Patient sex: M
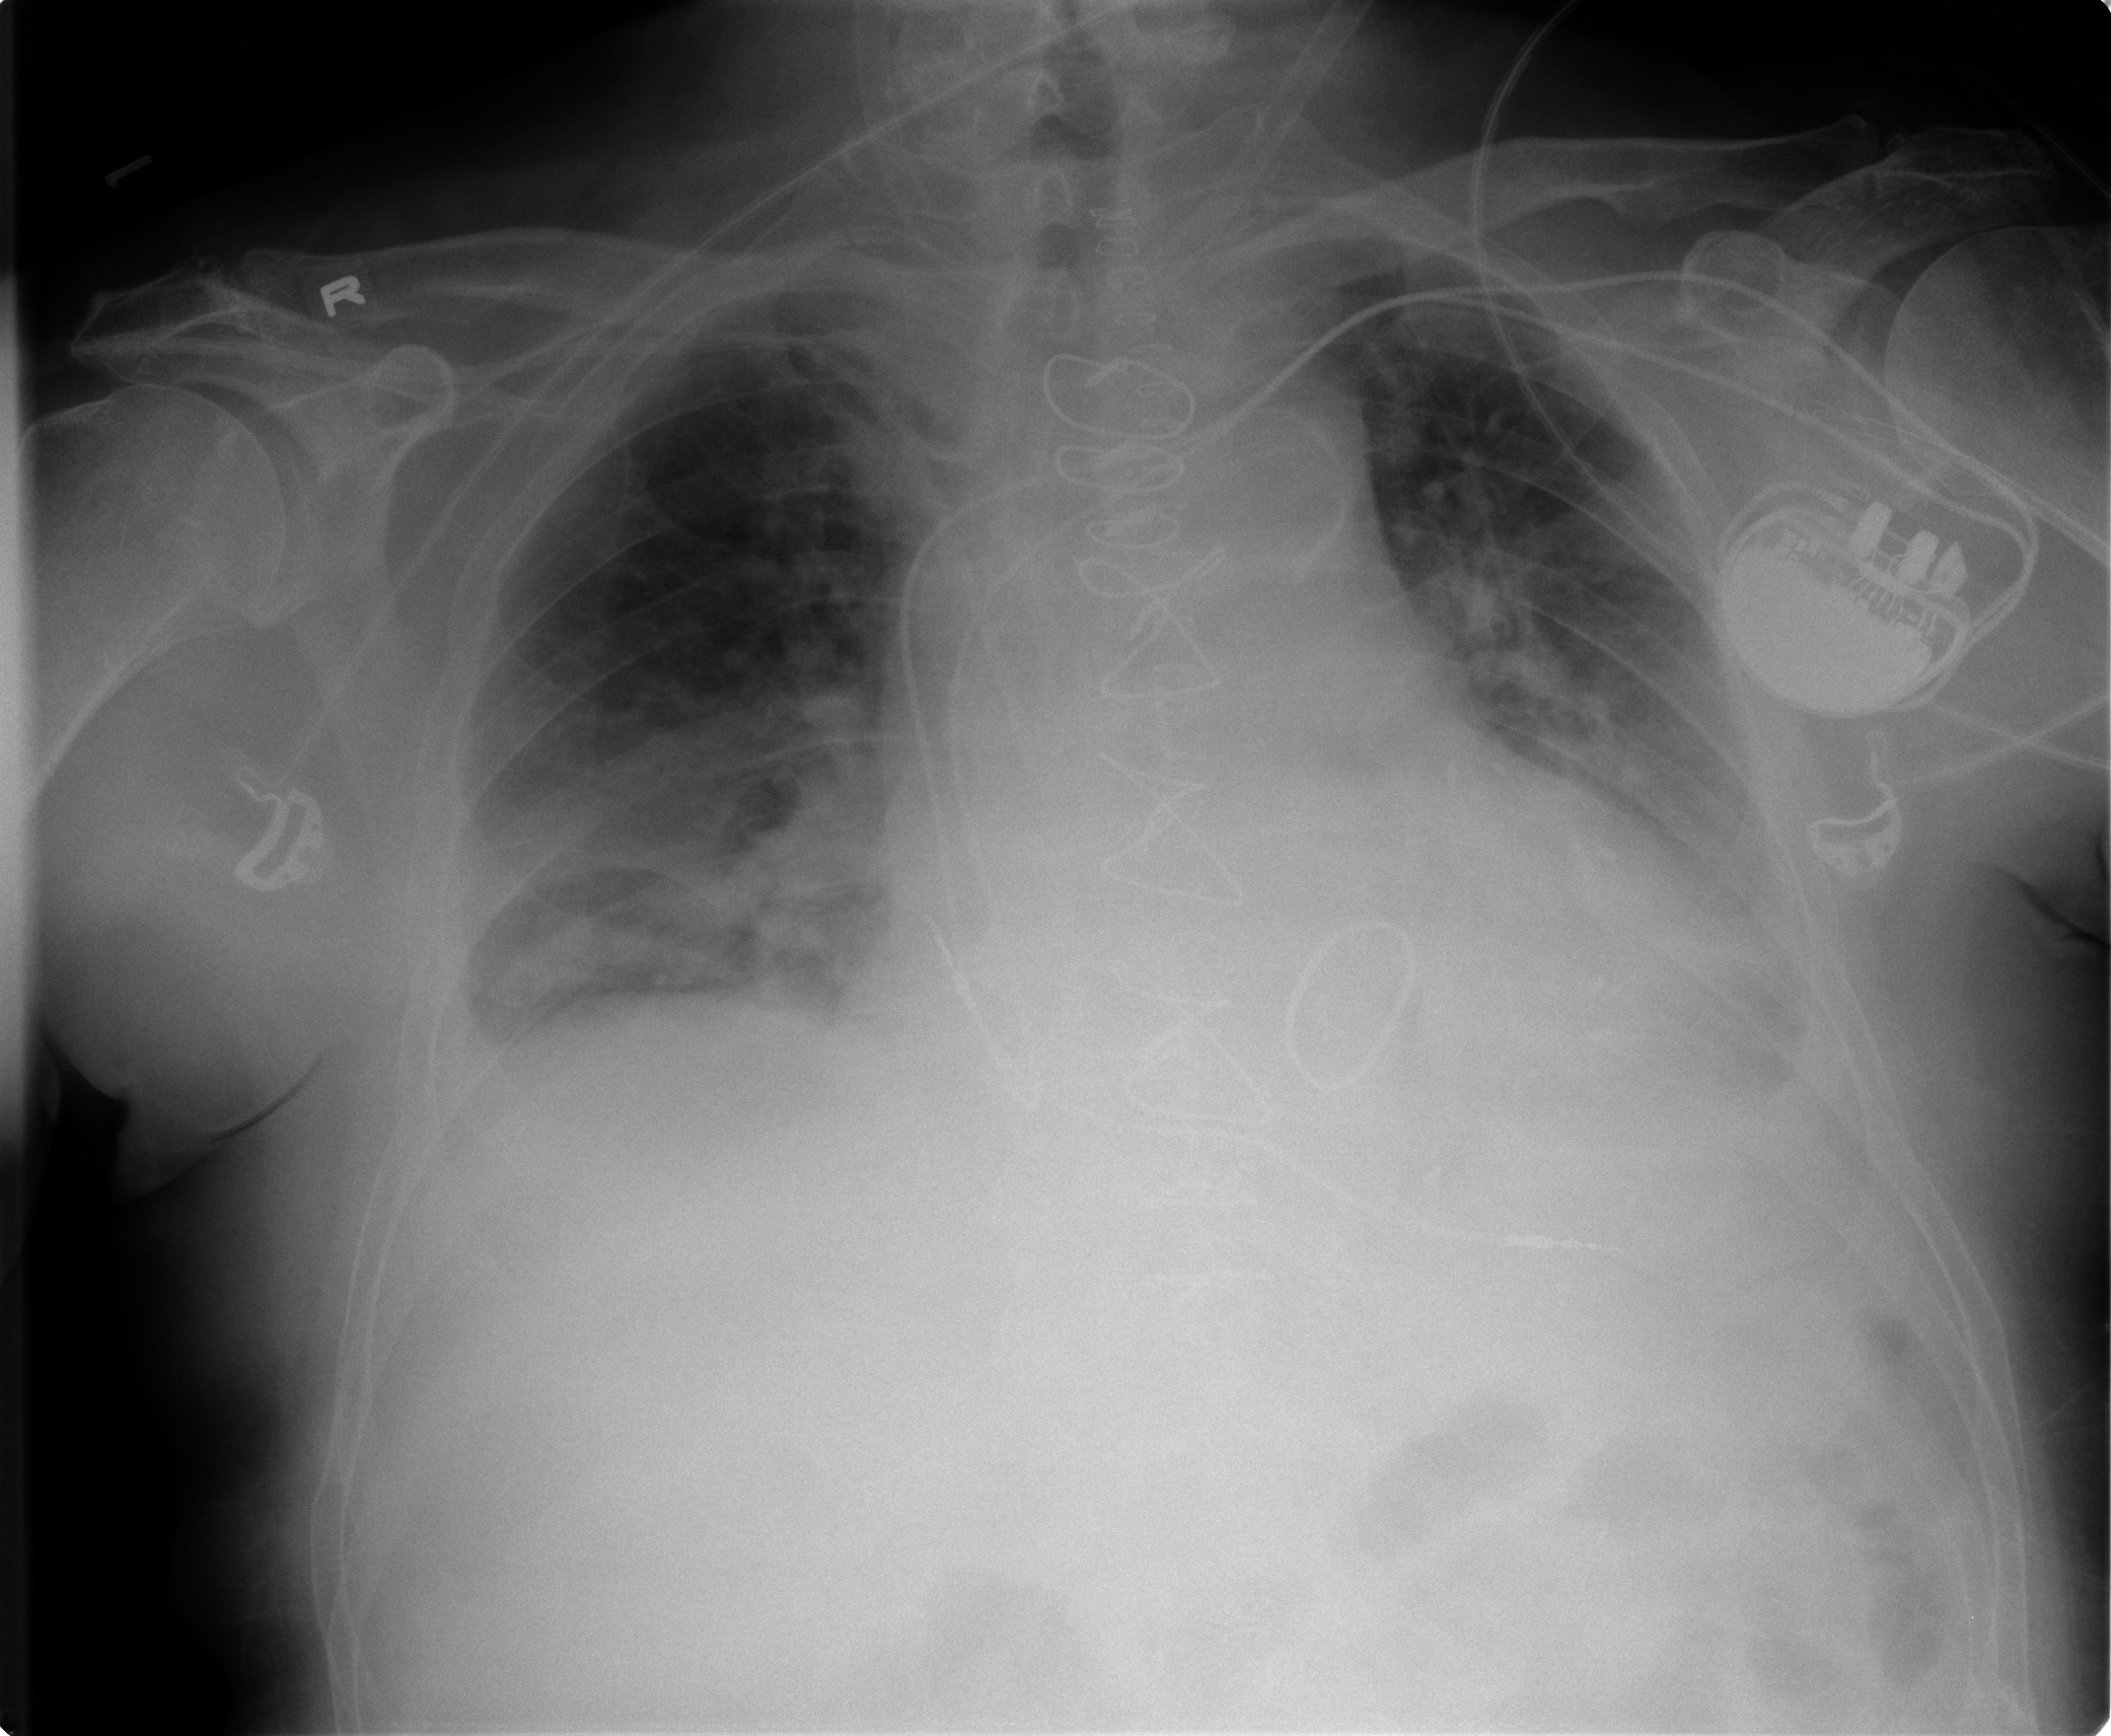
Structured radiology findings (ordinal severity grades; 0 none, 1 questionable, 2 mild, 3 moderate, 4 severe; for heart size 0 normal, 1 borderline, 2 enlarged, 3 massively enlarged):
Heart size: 2
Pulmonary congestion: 2
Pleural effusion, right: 1
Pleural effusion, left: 2
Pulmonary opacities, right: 2
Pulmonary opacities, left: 2
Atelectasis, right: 3
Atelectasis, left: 3